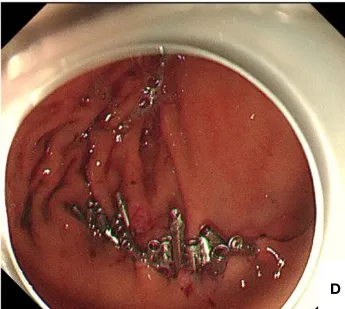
(D) Titanium clip was used to completely close the wound.
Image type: endoscopy (gi_endoscopy)